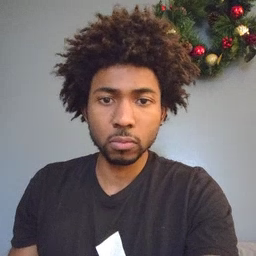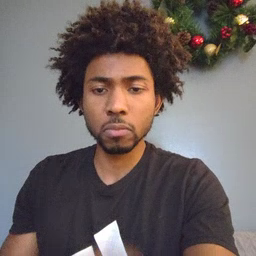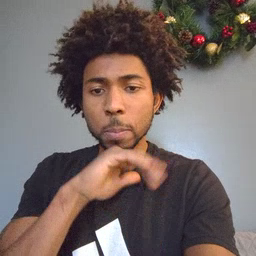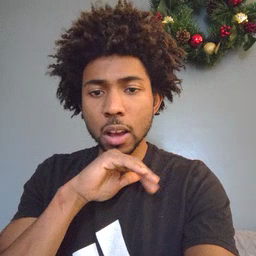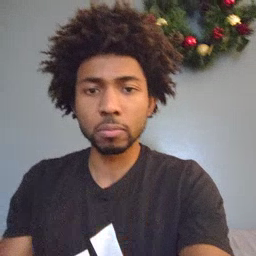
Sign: pig